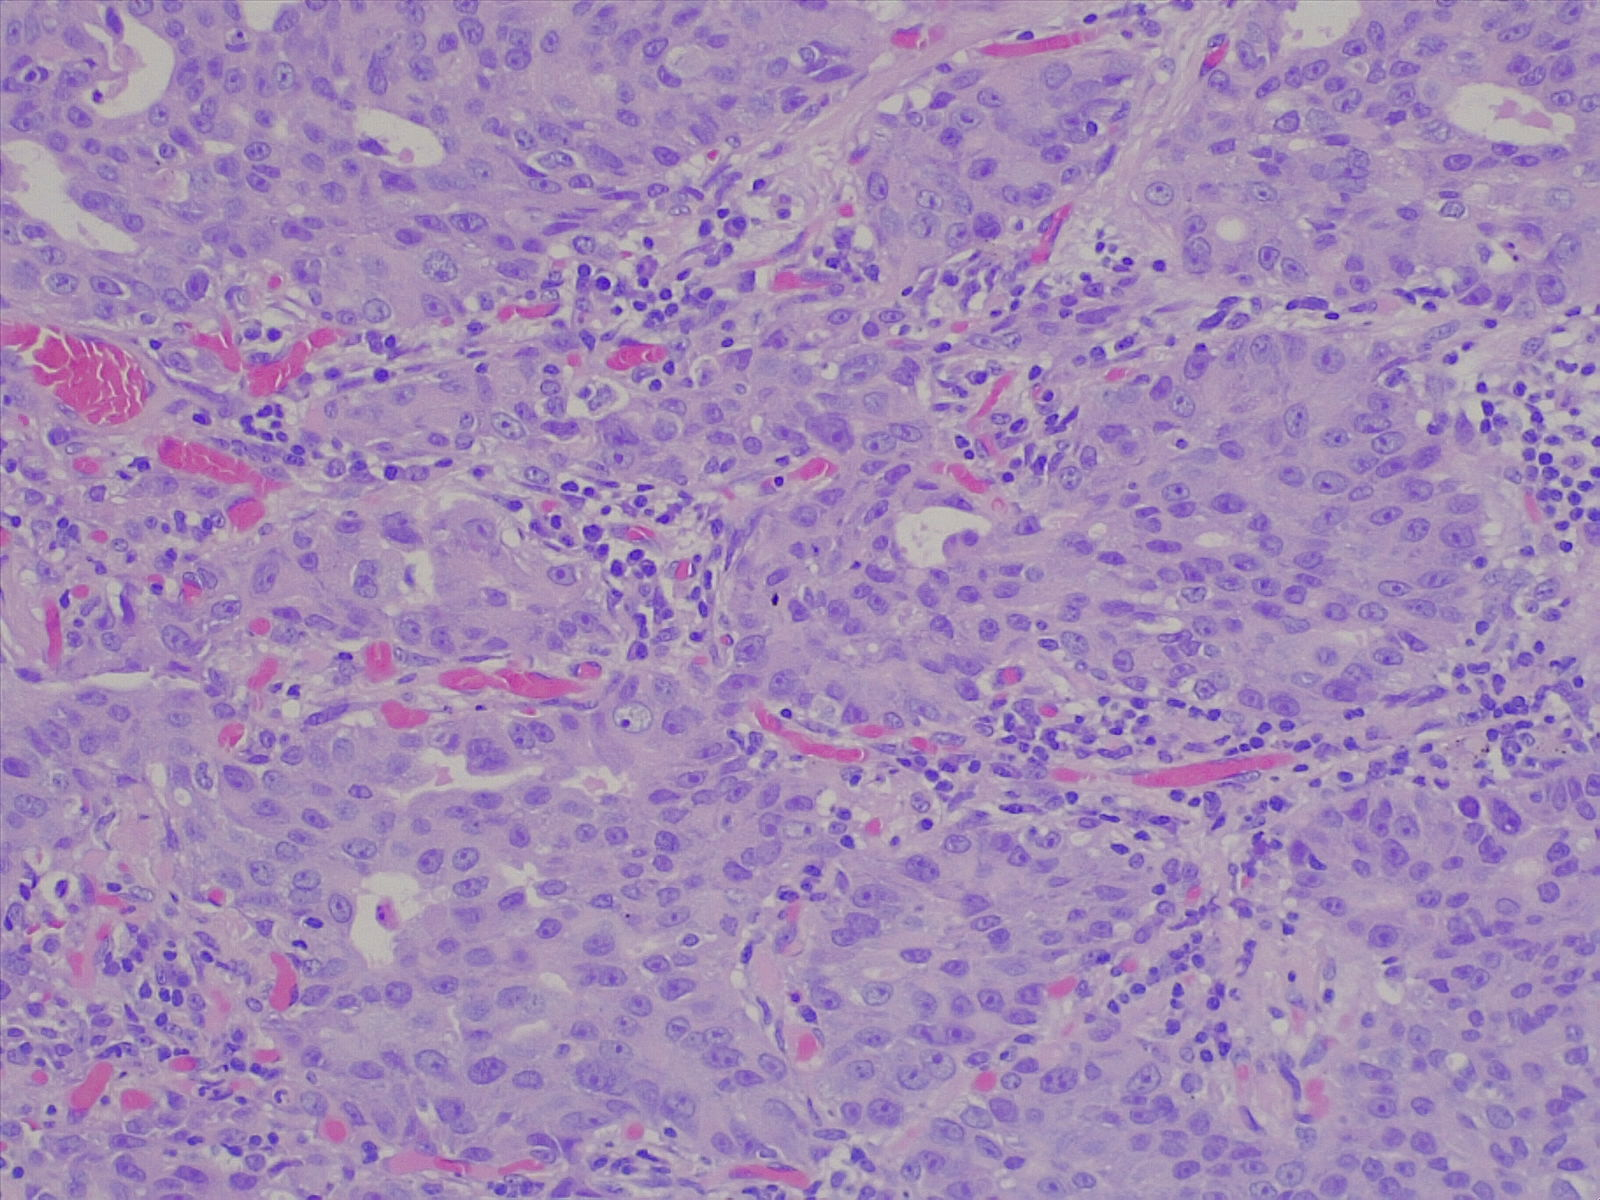
Label: lung adenocarcinoma, moderately differentiated